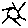
Label: sun